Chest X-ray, PA view. Patient: 51 years old, sex F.
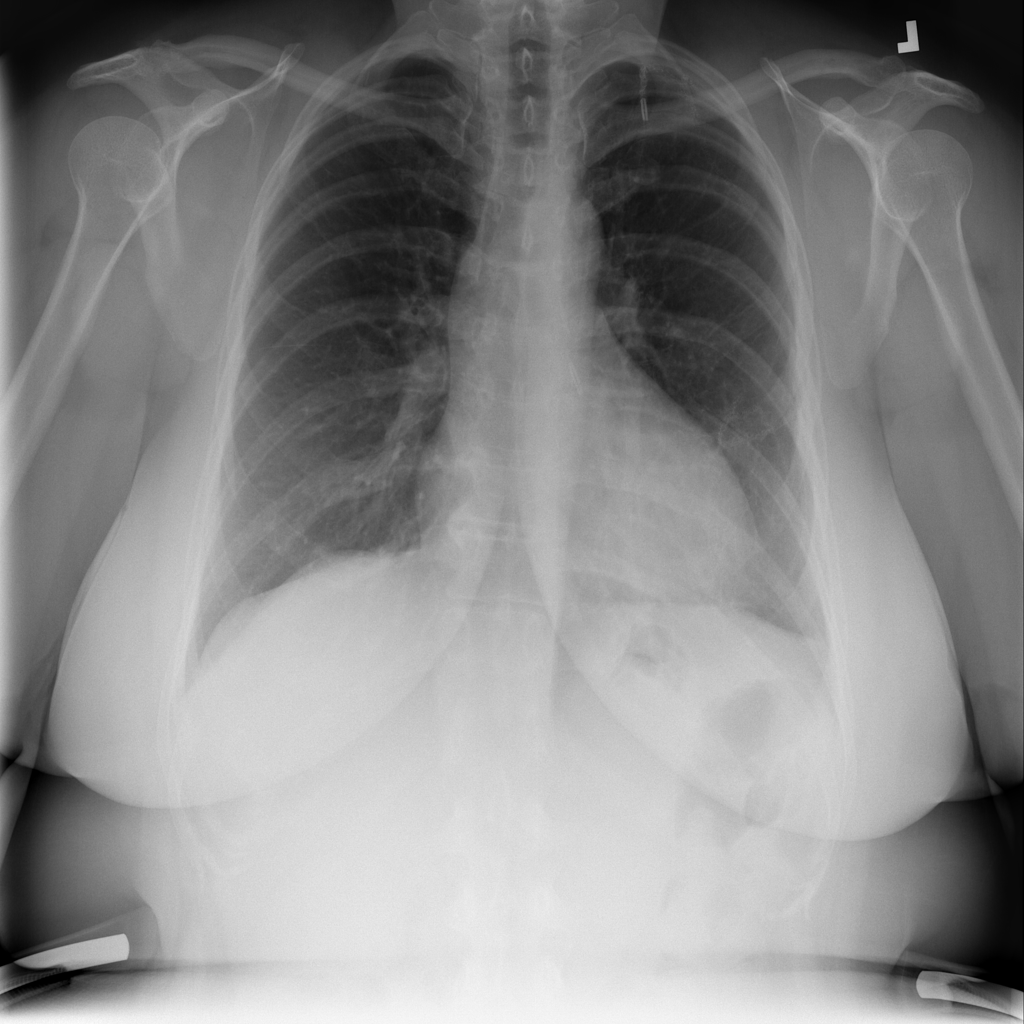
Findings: Pneumothorax